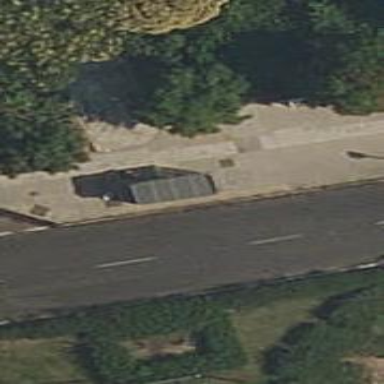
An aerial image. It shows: Bus stop with shelter. It is platform for public transport.